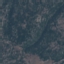
Label: HerbaceousVegetation